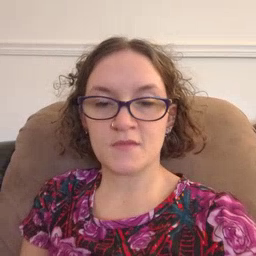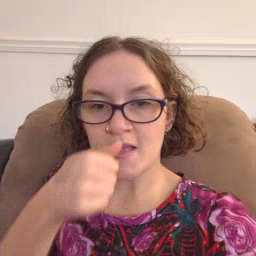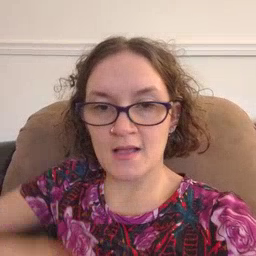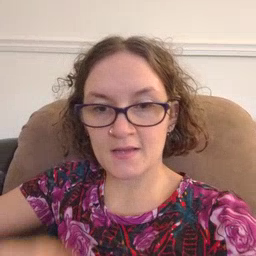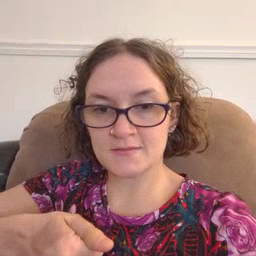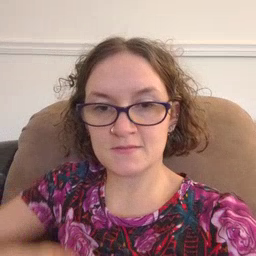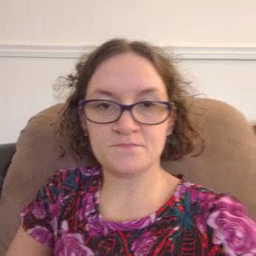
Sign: hide